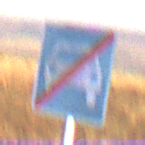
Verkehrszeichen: EndeKraftfahrstrasse
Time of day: MorningAfternoon
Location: Outdoor (Nature)
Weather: Clear
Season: NotSpecified
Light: Natural